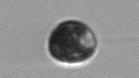
Label: Dinophyceae